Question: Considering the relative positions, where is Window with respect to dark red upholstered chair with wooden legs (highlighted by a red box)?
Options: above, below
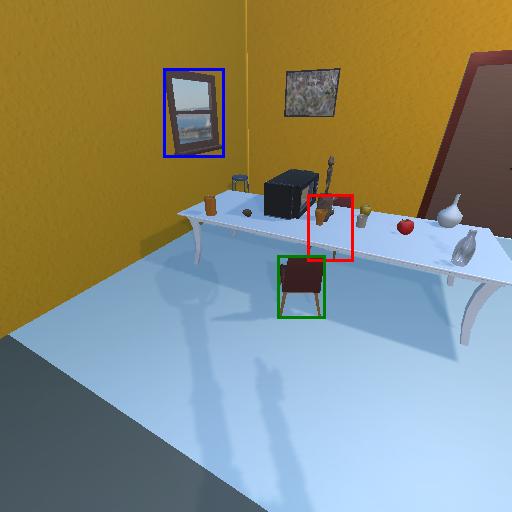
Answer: above